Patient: sex F, age 43
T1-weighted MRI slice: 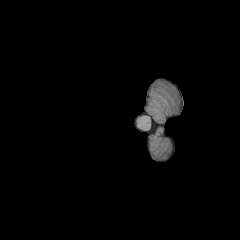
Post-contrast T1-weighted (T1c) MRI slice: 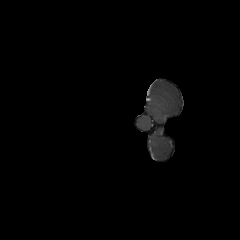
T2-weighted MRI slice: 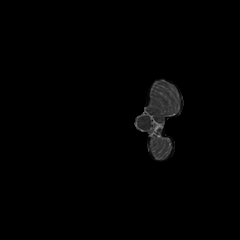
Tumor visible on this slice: no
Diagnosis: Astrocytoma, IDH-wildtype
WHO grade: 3